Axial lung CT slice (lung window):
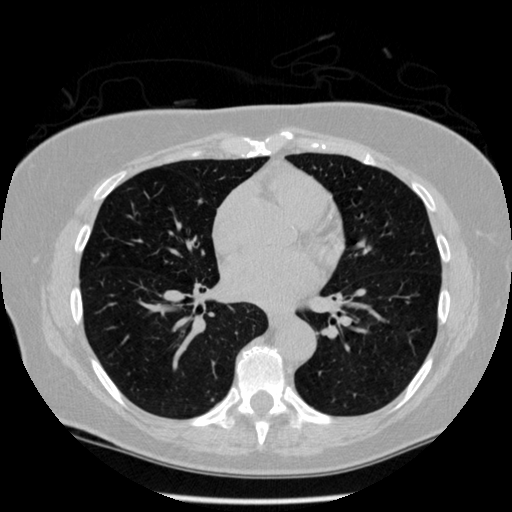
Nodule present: no